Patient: sex F, age 43
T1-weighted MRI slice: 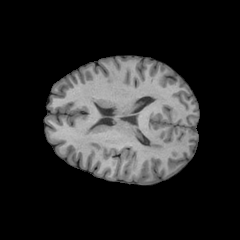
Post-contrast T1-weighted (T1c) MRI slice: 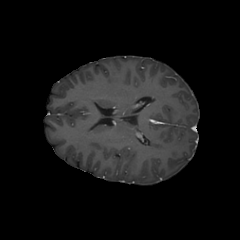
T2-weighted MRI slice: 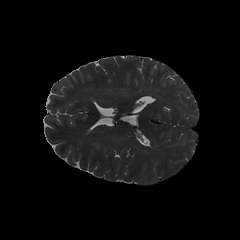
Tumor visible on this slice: yes
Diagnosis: Astrocytoma, IDH-wildtype
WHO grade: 3